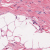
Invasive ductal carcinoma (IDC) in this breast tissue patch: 1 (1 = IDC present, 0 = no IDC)